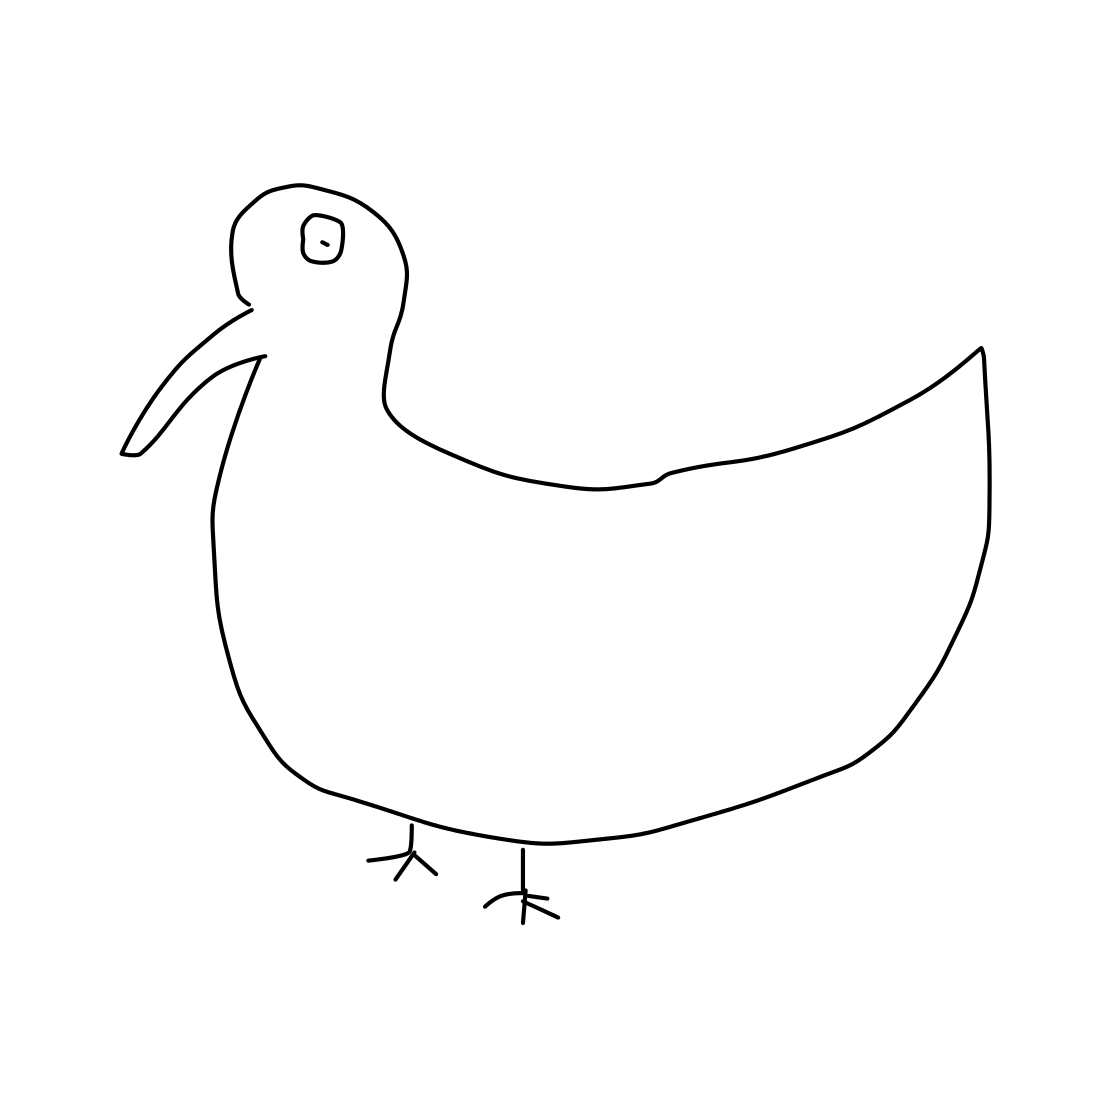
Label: pigeon